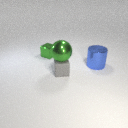
small gray rubber cube in front of large blue metal cylinder